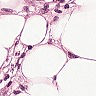
Metastatic tissue present: yes